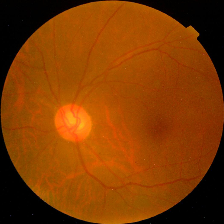
Diabetic retinopathy grade: No DR